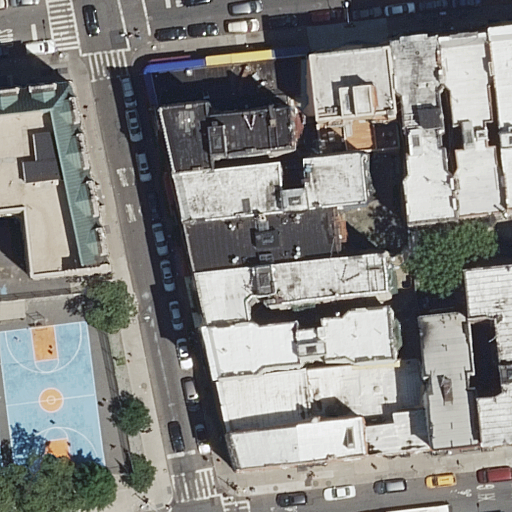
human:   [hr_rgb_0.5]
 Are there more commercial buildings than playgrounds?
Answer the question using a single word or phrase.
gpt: no

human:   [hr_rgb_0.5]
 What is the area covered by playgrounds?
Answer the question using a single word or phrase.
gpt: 950m2

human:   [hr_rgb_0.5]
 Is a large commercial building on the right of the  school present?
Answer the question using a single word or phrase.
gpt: no

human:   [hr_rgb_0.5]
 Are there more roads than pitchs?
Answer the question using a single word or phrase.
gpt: yes

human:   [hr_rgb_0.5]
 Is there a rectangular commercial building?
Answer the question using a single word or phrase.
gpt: no

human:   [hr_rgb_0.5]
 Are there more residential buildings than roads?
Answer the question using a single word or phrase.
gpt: yes

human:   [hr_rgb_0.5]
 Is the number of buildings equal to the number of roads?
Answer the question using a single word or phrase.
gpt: no

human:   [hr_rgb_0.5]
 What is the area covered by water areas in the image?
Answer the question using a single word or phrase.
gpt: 0m2

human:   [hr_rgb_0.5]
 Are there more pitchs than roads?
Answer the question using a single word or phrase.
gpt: no

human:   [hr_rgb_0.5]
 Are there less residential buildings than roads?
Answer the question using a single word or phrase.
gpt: no

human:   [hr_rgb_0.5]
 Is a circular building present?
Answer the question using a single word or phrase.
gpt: no

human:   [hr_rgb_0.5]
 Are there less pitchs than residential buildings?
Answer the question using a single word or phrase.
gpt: yes

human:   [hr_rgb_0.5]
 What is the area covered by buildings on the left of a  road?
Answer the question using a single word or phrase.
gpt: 3835m2

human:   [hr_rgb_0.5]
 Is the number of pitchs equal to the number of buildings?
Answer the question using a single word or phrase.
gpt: no

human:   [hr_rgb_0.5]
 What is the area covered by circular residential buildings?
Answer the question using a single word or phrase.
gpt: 0m2

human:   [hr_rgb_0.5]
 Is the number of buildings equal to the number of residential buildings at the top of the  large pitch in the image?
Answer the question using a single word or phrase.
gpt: no

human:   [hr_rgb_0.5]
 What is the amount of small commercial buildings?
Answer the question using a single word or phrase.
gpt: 0

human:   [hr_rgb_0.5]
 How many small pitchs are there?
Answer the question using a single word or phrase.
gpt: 1

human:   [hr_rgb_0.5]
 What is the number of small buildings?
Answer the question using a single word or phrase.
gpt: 1

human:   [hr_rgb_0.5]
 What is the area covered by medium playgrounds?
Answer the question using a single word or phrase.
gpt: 0m2

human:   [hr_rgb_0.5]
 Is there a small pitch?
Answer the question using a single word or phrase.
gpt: yes

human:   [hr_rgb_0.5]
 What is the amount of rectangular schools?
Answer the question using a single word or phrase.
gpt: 0

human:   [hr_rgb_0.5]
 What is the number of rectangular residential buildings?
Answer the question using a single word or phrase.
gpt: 7

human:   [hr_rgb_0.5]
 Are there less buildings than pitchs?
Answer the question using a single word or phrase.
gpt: no

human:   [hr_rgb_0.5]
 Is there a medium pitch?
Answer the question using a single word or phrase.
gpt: no

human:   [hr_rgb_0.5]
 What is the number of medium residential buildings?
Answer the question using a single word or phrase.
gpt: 15

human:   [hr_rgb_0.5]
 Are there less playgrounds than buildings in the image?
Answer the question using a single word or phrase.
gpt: yes

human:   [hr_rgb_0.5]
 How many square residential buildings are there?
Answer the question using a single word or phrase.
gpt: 0

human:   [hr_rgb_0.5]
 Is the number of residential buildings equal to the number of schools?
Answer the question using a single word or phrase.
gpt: no

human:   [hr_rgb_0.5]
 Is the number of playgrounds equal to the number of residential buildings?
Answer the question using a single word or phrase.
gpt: no

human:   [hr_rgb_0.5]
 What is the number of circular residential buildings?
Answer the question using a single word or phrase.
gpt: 0

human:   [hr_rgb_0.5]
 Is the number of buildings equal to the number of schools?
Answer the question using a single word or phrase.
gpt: no

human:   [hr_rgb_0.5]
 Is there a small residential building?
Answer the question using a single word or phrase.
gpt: yes

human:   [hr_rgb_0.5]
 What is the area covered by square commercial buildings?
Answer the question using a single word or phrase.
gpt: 0m2

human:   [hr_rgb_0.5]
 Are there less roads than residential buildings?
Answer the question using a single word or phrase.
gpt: yes

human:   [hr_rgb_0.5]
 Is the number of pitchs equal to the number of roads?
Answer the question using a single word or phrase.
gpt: no